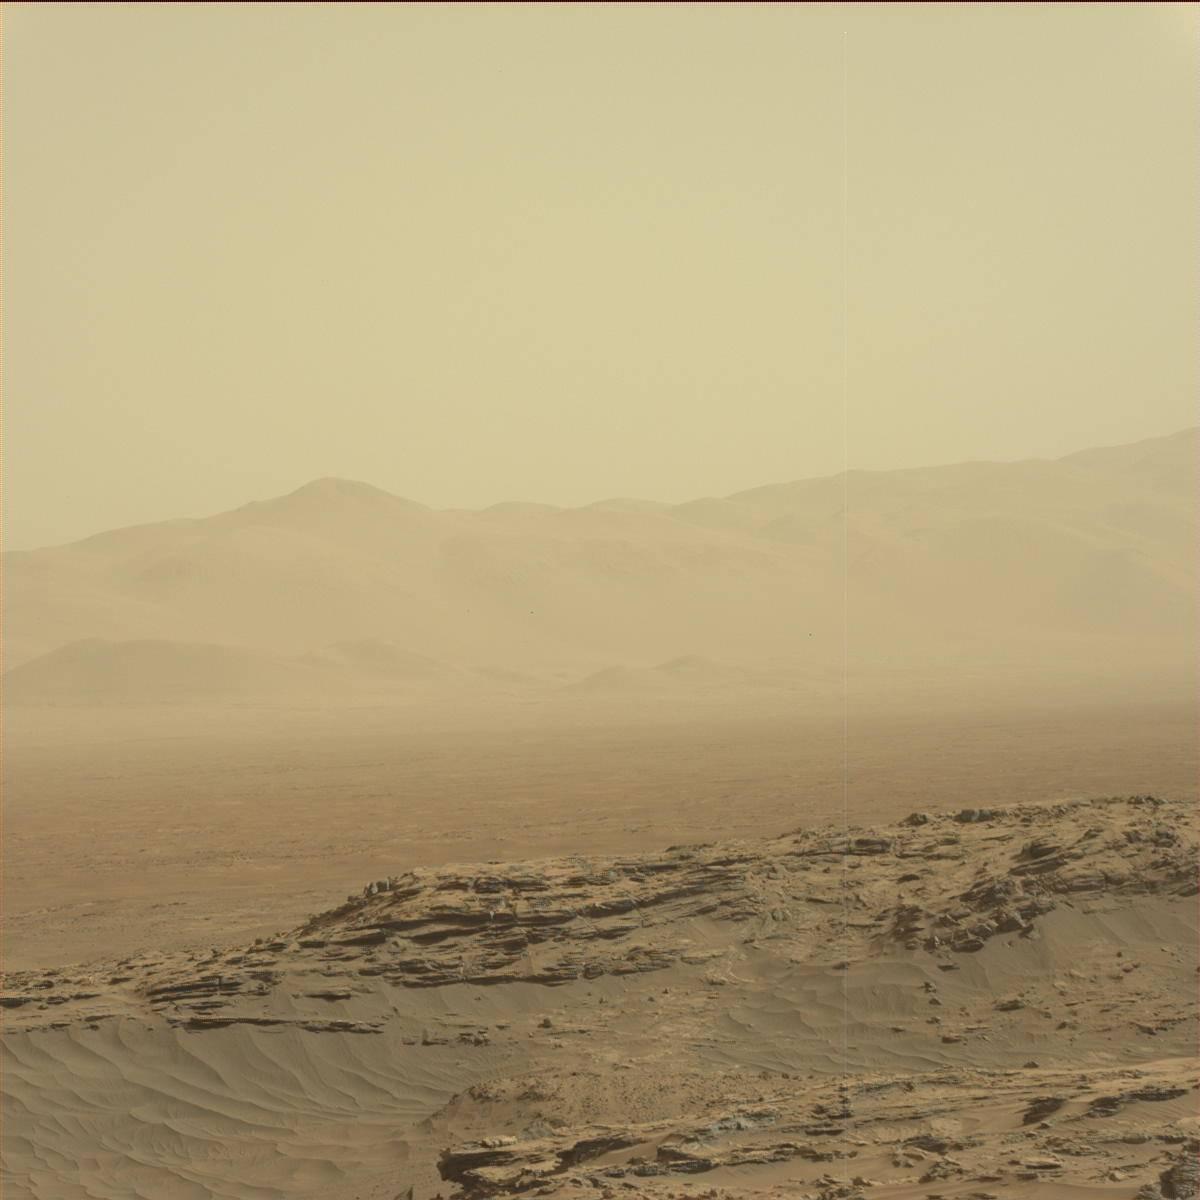
Terrain classes present: Bedrock, Ridge, Sand / Soil, Sky